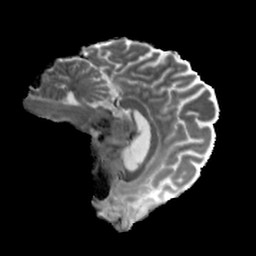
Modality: MD
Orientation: sagittal
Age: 30
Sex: male
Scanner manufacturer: siemens
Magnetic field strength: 6.98 T
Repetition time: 7.776 s
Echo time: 0.076 s